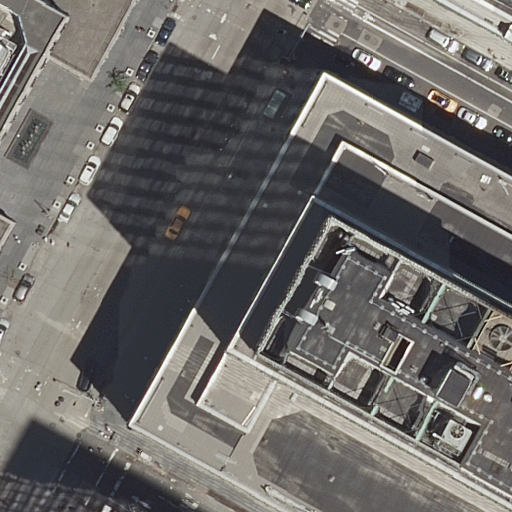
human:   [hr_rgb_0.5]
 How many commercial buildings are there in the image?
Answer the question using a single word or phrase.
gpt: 0

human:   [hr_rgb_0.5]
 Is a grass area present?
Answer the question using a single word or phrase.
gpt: yes

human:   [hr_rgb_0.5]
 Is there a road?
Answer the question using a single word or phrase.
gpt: yes

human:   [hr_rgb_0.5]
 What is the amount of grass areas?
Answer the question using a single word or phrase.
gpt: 1

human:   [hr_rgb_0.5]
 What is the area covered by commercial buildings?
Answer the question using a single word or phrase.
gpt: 0m2

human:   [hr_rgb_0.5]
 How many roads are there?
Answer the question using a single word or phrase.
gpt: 4

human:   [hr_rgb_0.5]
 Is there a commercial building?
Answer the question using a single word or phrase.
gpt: no

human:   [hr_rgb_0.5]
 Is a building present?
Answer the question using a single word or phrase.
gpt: yes

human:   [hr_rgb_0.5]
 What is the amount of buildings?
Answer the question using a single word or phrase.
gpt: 3

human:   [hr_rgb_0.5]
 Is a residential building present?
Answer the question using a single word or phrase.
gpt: yes

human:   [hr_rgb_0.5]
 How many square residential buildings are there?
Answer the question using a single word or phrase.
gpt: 0

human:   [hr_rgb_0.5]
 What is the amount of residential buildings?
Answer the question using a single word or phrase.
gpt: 2

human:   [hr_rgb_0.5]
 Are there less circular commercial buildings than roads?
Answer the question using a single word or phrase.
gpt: yes

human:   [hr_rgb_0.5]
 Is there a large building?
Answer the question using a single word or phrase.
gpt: yes

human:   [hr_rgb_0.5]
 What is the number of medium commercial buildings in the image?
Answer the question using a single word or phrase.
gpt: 0

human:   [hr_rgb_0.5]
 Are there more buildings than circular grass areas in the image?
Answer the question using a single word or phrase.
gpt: yes

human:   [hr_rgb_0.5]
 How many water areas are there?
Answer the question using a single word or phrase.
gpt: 0

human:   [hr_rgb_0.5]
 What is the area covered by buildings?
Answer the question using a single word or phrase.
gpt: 5904m2

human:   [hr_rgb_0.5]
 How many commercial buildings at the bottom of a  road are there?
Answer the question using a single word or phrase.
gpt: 0

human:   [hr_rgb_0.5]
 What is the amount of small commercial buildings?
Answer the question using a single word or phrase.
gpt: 0

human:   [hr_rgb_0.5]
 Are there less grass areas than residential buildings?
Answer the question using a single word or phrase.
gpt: yes

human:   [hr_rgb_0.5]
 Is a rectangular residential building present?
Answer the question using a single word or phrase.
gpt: yes

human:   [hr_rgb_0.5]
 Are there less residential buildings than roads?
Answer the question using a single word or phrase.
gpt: yes

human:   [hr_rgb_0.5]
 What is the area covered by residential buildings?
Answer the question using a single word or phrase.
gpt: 4754m2

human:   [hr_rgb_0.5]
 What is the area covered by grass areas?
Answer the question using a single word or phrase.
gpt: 54m2

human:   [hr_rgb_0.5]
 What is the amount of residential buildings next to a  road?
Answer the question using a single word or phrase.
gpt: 2

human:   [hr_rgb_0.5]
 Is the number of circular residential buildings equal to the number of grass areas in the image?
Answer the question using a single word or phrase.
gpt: no

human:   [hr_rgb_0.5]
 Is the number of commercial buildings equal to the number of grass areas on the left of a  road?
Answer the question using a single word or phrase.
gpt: no

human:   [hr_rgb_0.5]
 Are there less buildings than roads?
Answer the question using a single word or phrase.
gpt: yes

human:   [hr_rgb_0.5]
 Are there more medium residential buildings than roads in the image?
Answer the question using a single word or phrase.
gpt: no

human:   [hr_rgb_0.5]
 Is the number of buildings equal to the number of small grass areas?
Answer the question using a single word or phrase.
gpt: no

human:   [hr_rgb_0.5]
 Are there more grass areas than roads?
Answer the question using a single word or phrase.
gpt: no

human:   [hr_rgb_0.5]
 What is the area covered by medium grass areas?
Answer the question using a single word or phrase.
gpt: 0m2

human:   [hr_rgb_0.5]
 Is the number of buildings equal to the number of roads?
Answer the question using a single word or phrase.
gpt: no

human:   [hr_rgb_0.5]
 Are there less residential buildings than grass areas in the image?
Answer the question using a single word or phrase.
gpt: no

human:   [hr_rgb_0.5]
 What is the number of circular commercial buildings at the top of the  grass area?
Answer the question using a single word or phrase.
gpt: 0

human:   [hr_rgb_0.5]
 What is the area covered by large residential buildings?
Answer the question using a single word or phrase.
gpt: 4699m2

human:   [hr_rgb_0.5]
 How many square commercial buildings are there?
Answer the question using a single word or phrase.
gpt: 0

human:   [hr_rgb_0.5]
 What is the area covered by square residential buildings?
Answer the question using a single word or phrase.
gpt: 0m2

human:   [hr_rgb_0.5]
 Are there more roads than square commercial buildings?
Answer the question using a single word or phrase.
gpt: yes

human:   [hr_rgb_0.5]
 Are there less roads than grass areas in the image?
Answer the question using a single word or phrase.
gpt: no

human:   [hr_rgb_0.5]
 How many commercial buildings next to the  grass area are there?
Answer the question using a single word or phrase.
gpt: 0

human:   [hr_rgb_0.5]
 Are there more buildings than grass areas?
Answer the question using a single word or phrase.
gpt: yes

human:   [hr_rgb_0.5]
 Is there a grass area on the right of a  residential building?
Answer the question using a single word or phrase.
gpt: no

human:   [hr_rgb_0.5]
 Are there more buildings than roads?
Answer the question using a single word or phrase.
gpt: no

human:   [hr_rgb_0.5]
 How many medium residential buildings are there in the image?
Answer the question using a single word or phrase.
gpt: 0

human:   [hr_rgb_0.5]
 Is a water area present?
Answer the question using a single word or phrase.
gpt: no

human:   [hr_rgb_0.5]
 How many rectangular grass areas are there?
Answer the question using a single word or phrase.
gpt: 1

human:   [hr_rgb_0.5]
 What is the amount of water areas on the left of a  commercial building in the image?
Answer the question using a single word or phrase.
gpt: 0

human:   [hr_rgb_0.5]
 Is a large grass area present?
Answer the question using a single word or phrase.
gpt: no

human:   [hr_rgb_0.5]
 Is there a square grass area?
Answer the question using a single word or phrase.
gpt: no

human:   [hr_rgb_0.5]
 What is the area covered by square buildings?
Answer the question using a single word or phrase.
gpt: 0m2

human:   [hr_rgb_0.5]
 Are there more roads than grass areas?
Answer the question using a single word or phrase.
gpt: yes

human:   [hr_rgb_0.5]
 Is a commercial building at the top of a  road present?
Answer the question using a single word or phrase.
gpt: no

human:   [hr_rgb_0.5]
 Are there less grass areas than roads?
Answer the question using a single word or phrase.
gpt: yes

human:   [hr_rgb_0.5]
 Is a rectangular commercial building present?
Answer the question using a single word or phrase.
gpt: no

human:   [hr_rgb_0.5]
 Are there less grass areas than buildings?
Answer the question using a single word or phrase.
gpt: yes

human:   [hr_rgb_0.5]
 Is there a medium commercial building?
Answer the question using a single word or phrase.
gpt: no

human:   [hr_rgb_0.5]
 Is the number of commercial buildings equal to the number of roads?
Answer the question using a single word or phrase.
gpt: no

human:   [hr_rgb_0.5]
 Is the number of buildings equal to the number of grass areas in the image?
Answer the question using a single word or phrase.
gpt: no

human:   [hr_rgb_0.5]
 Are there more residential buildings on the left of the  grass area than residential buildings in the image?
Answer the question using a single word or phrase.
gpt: no

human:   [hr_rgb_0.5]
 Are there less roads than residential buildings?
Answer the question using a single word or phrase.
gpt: no

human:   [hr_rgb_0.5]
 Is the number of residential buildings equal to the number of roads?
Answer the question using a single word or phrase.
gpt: no

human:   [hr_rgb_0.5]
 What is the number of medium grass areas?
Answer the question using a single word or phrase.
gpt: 0